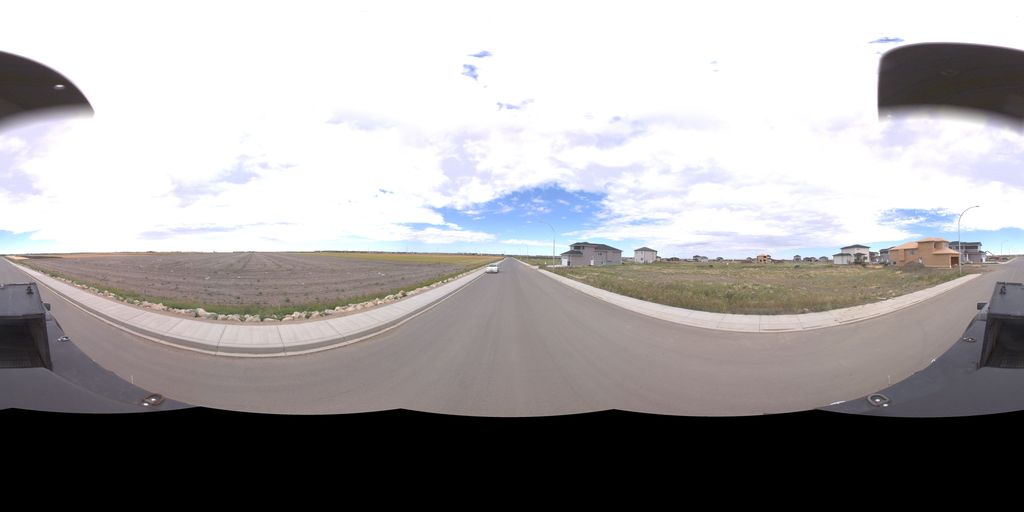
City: saskatoon